Question: I am trying to design a database schema that accurately represents a survey, with all its questions and responses. Here is the requirements for the database:
The DB itself needs to accommodate various surveys (each may have unique questions or may be the same). Each question can either have responses that are open ended or selected from a list. Those selected from a list can have 0, one, or more responses or they may only allow one response. The problem I am having in properly normalizing the question, response, and possible choices of responses per question. This is what I have so far:

The way this is designed is that the Survey table would hold multiple surveys. Each survey can have multiple question. Each survey can also be filled out by multiple respondents (or the same). Some questions can have 0, 1, or more pre-defined responses (think multiple choice for example). These responses may also not have any multiple choice selections but, instead might be open ended responses. So, the table "Possible_Responses" might look like this:
'''
Name QuestionID Example Question
Red 1 Favorite Color
Blue 1 Favorite Color
Green 1 Favorite Color
Pizza 2 Favorite Food
Apple 2 Favorite Food
Steak 2 Favorite Food
'''
Then, the Answers table might look like this:
'''
ID Response QuestionID Example Question
1 1 1 Favorite Color
2 1 2 Favorite Food
3 "Subjective Respones" 3 Some subjective quest.
'''
I could then trace the question back to the Questions table to determine if the response should be open ended or closed.
Although this might work, It doesn't feel properly normalized to me. Does anyone have any suggestions on how to best normalize this schema?
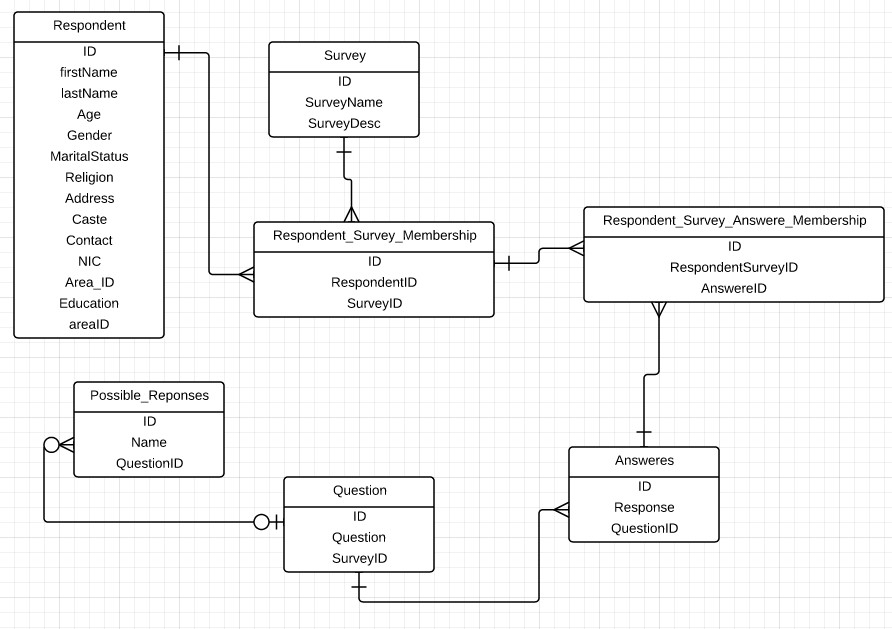
Answer: As philipxy commented, describe the possible problems or concerns you may have.
You defined one relationship for which you've not yet drawn a line (do so).
Tables should be named in singular. You've mixed some singular, some plural.
Indeed, you could do something different with answers. You may not be representing when a question is allowed to have an open-ended response and when not. In other words, the open-ended response a possible response, so it should be represented as a "Possible_Response". You could represent it by either (a) having a Boolean column "open_ended_" on the "Possible_Response" table, or (b) have a row in that table with a special value such as "open-ended". In either case, the "Answer" table could be a child of the "Possible_Response" table. If "Answer" were a child of "Possible_Response", the Answer.Response column would only be used when it belongs to a "Possible_Response" marked as open-ended. So the Answer.Response column should have its name changed from "Response" to "open_ended_response_".
"Name" is probably not the best name for that column in "Possible_Response".
The word "Answer" does not end in 'e'.
What do you mean by 1st sentence of 2nd paragraph? Do you mean variations of a survey may be given to different participants? If so, there should be a "variation" table.
Usually I find it helpful to draw child tables lower on the page (where feasible).
Tips on naming: (a) For maximum portability across SQL database implementations, use all lowercase in the names (along with separation by underscores as you did). (b) The SQL spec promises to never use a trailing underscore. So adding a trailing underscore will prevent any naming collision with key/reserved words. That means "possible_response_" rather than "Possible_Responses".